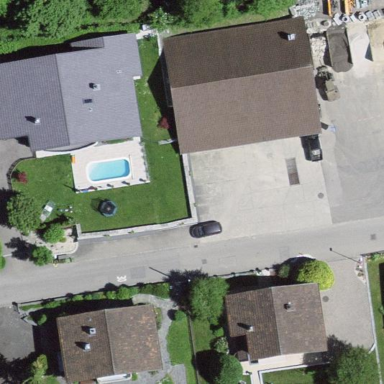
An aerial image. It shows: Garage.